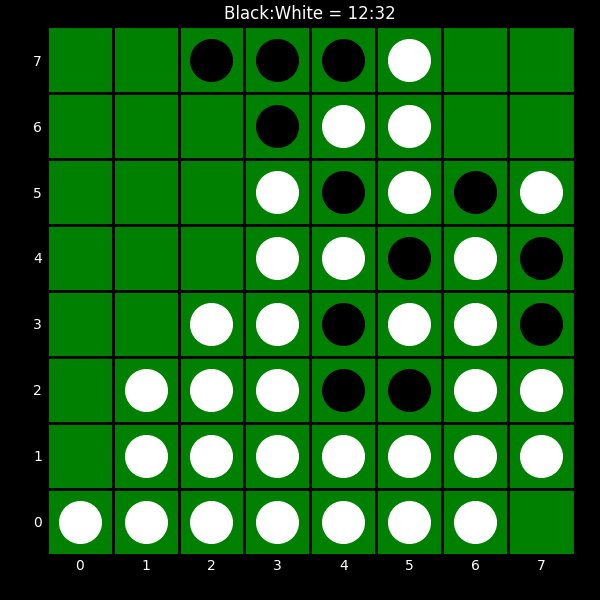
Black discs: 12
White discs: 32